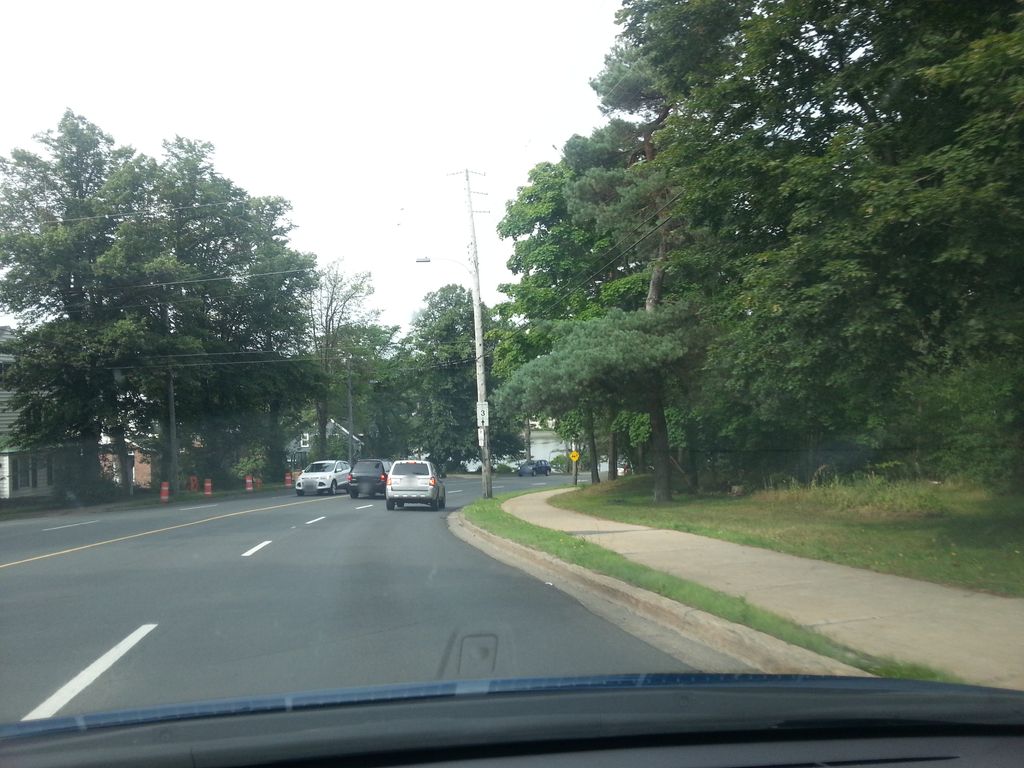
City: halifax